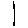
Label: line